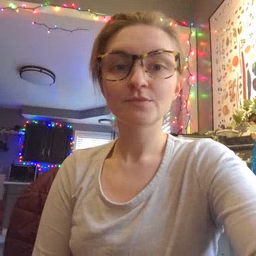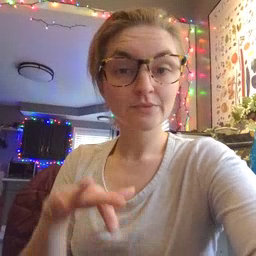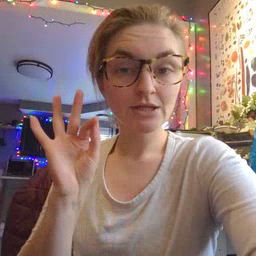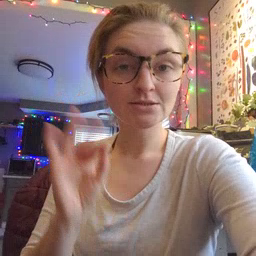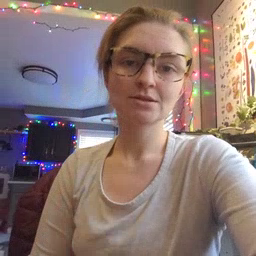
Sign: find